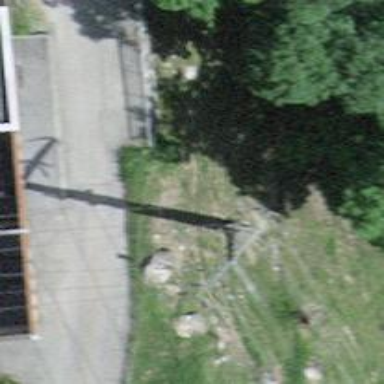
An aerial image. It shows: Power line in the image.